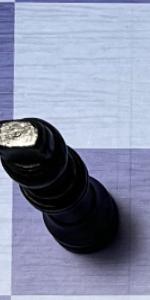
Label: King_Black